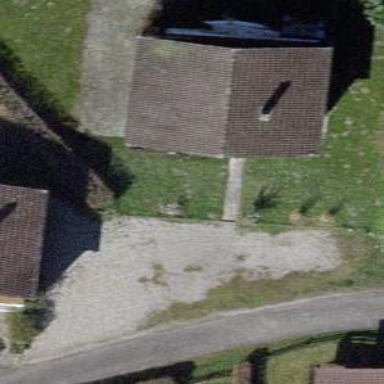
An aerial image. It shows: Bungalow.